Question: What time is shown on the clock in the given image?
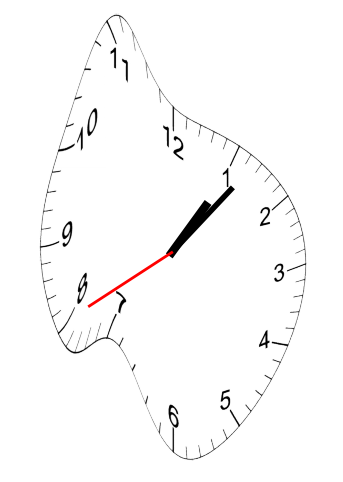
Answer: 01:06:40